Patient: sex F, age 19
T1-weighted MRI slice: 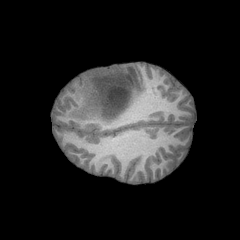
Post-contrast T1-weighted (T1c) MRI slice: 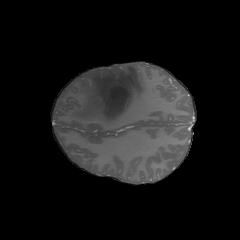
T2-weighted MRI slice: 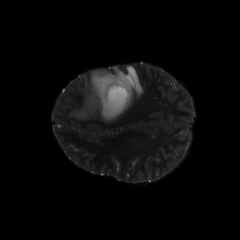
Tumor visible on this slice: yes
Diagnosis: Astrocytoma, IDH-mutant
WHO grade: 4